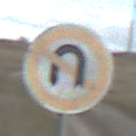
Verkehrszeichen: VerbotWenden
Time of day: SunriseSunset
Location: Outdoor (RoadRail)
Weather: PartlyCloudy
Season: NotSpecified
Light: Natural